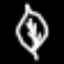
Label: leaf